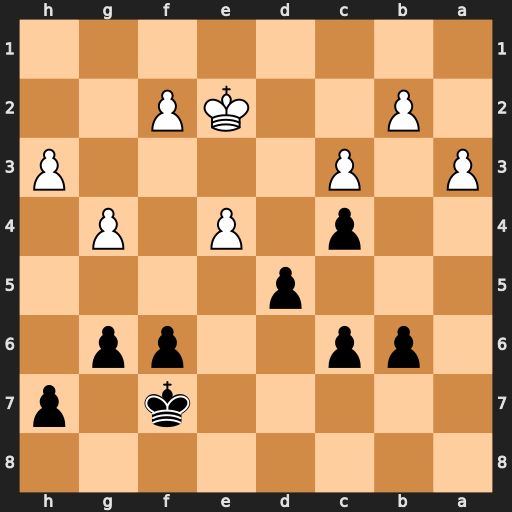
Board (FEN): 8/5k1p/1pp2pp1/3p4/2p1P1P1/P1P4P/1P2KP2/8
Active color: b
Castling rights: -
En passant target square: -
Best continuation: dxe4 Ke3 f5